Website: home-depot
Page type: account-selection
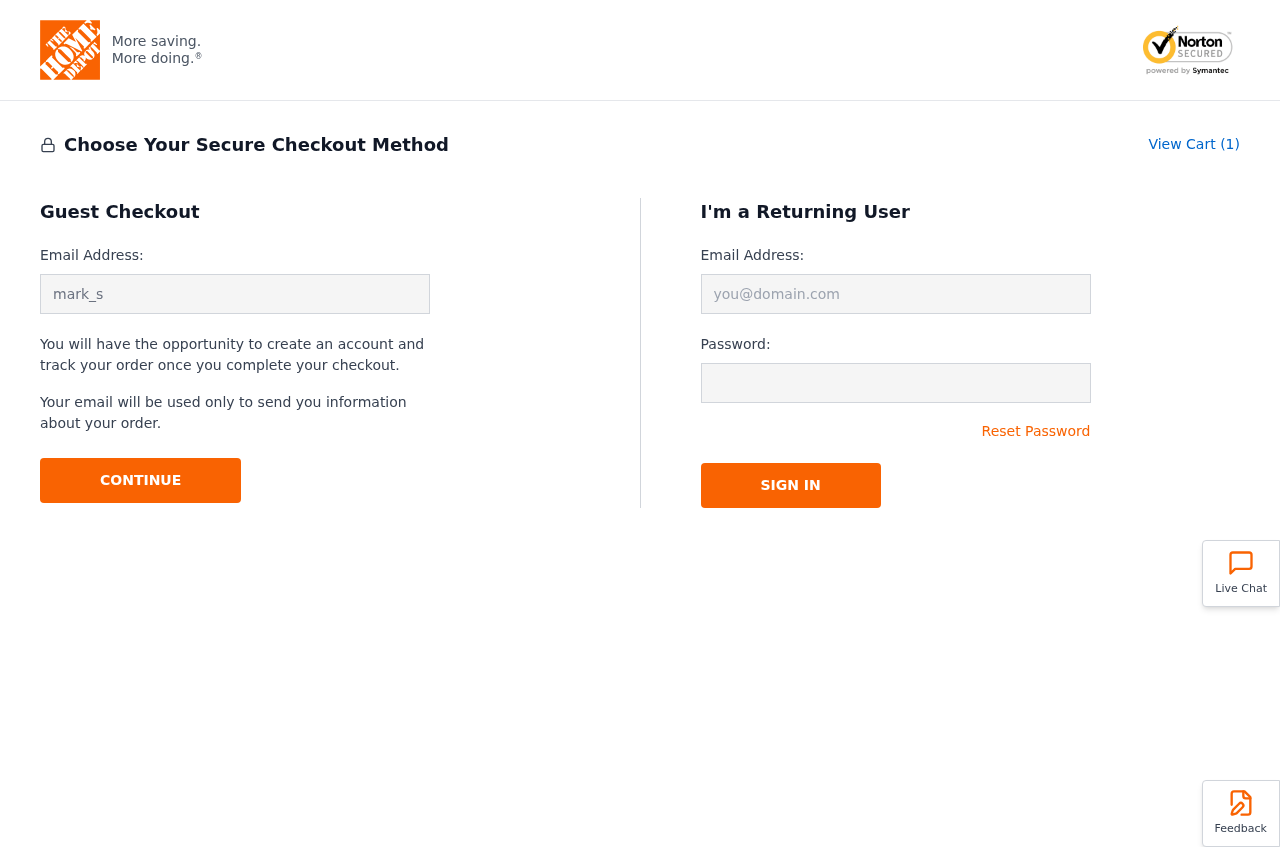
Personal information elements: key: PII_EMAIL
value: mark_schmitt@hotmail.com
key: PII_LOGIN_USERNAME
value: mark7365
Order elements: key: ORDER_NUM_ITEMS
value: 1